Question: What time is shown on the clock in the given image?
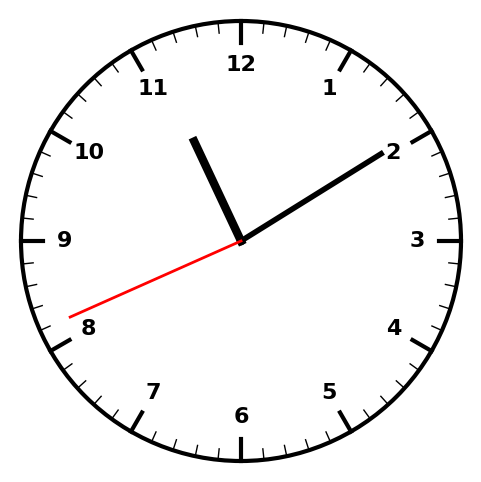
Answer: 11:09:41